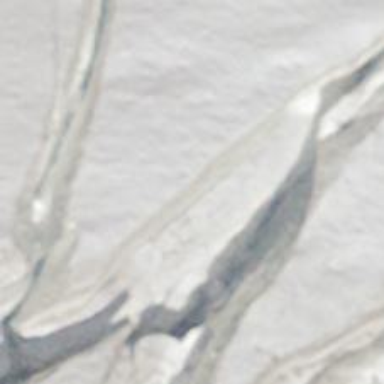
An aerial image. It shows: Crevasse in the natural environment.